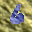
Label: 6